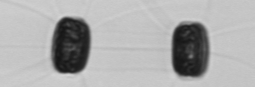
Label: Thalassiosira